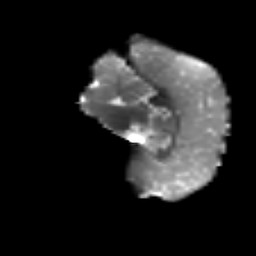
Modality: T2w
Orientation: sagittal
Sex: female
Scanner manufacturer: siemens
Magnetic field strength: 3 T
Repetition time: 5 s
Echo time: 0.071 s